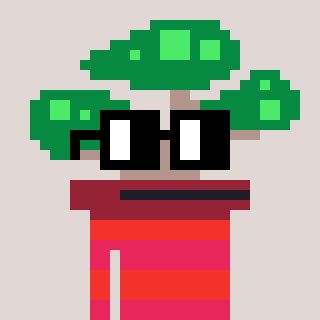
a pixel art character with square black glasses, a bonsai-shaped head and a redpinkish-colored body on a warm background